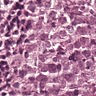
Metastatic tissue present: no